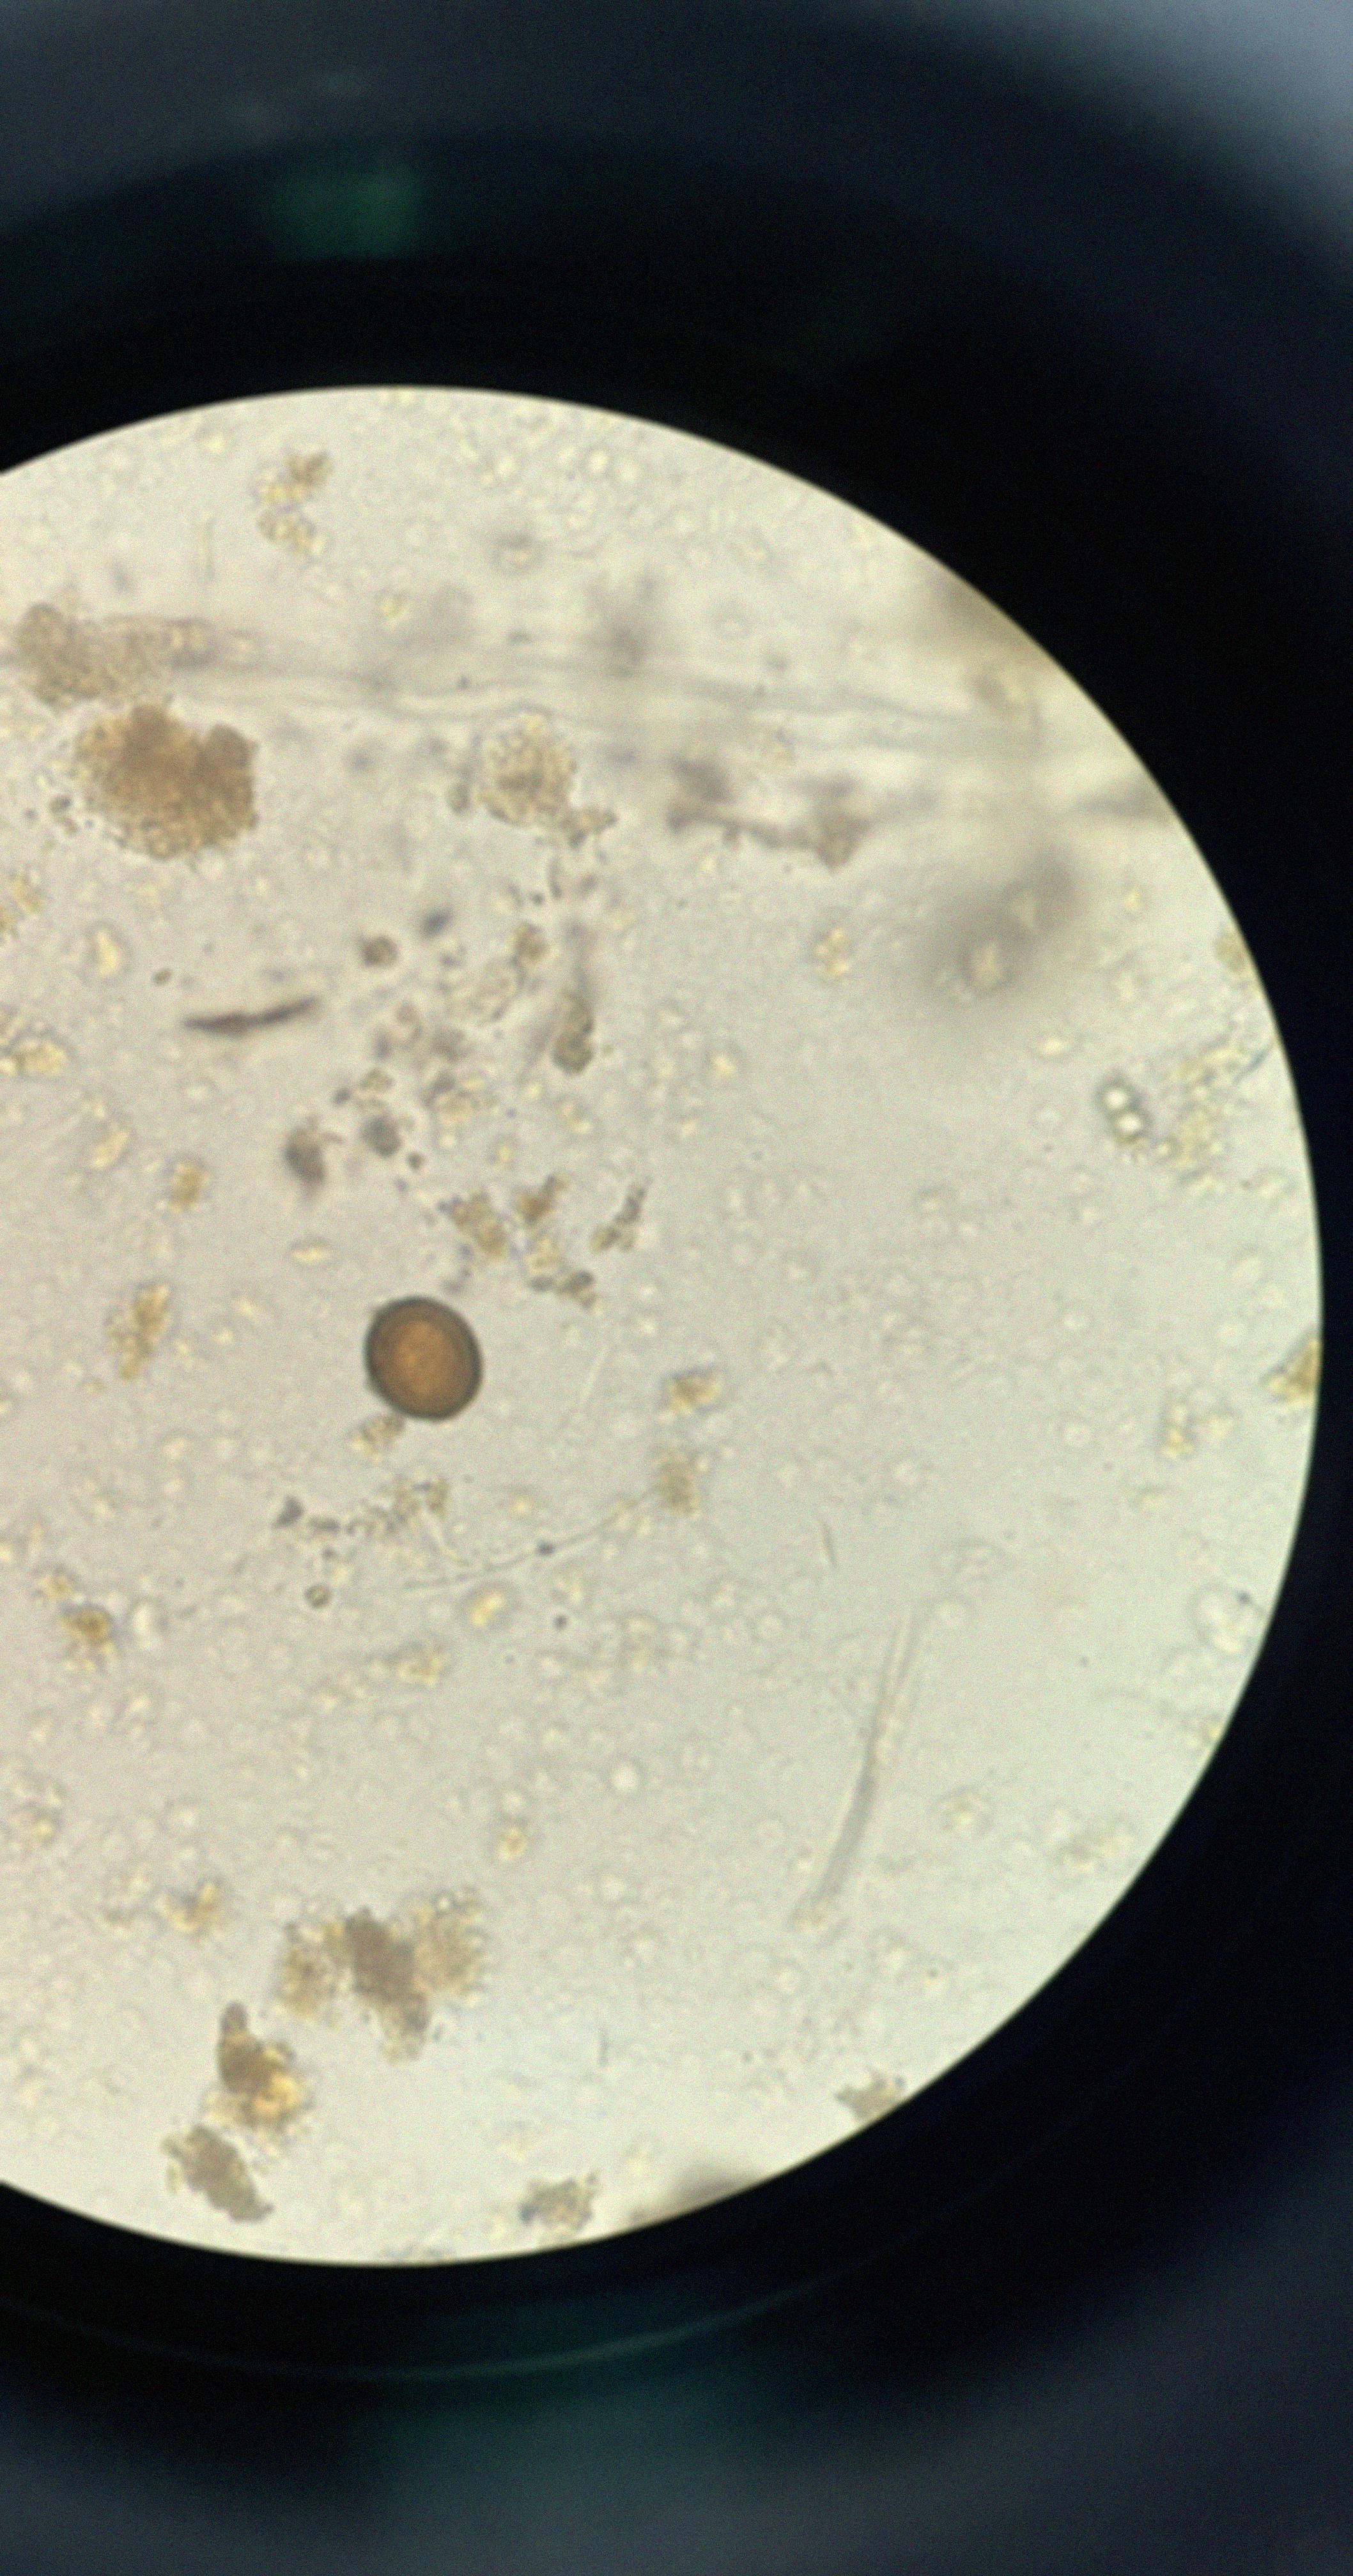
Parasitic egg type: Taenia spp. egg